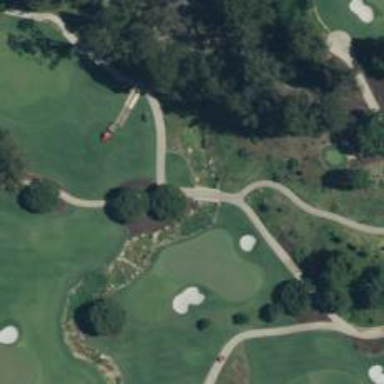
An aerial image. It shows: Bridge over path used as golf cartpath.